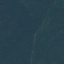
Land use / land cover class: Forest